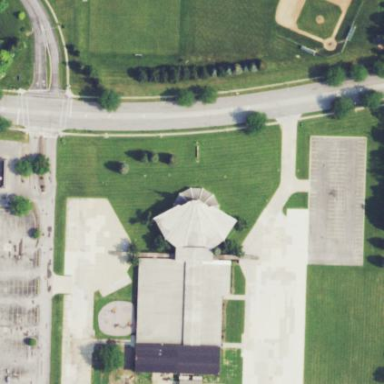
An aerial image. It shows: Building that serves as place of worship.